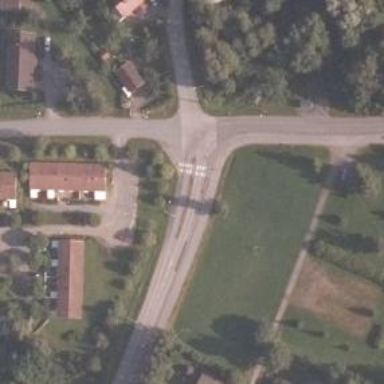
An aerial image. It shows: Asphalt cycleway.